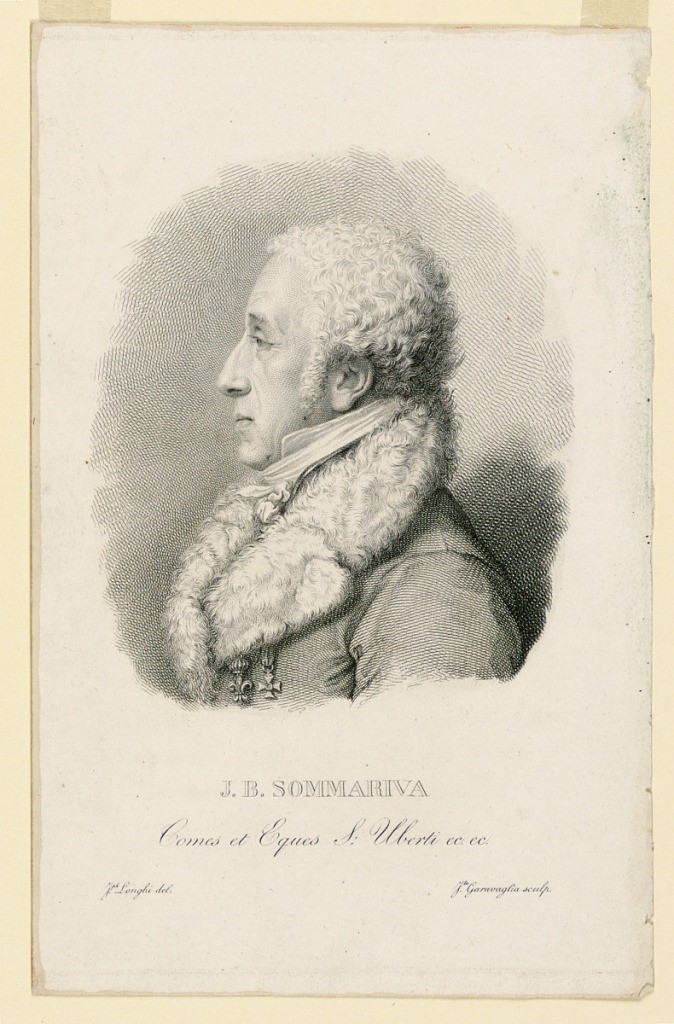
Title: Portrait of J. B. Sommariva (1760-1826)
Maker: Giovita Garavaglia, Italian, 1790 - 1835
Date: ca. 1820
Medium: Engraving on paper
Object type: Print
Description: Half-length portrait in side view towards left. The sitter is bareheaded and wears a coat with a fur collar. Background shaded.